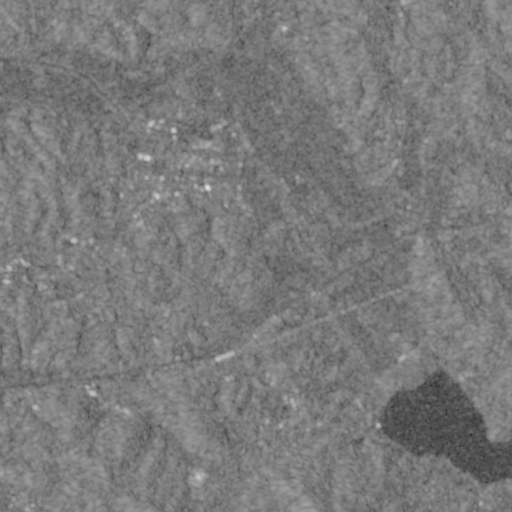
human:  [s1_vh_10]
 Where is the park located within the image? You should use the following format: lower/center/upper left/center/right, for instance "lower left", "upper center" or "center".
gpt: The park is located in the upper left of the image.
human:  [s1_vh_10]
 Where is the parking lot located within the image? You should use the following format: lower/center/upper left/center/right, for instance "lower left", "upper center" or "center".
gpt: The parking lot is located in the center left of the image.
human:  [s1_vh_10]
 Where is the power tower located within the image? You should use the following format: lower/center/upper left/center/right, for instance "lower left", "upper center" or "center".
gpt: There is no power tower in the image.

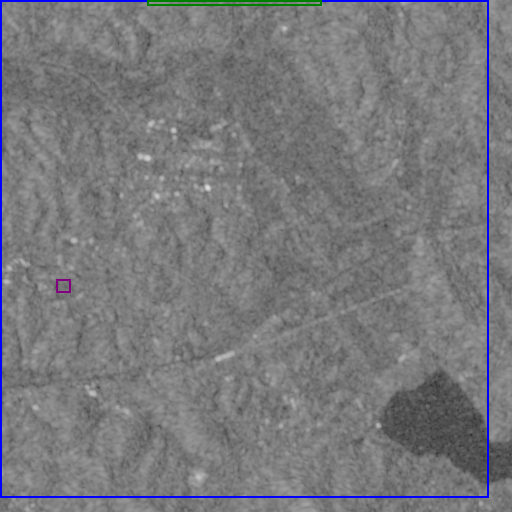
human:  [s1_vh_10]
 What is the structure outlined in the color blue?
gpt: The structure outlined in blue is a crop field.
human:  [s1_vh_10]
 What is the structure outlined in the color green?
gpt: The structure outlined in green is a park.
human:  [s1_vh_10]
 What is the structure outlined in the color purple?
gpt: The structure outlined in purple is a parking lot.
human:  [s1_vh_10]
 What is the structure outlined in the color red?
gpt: There is no red outline.